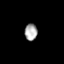
Tissue: prostate
Cell type: Myeloid cells
Senescence score: 0.2815
Nuclear area (px): 206
Mean DAPI intensity: 169.869